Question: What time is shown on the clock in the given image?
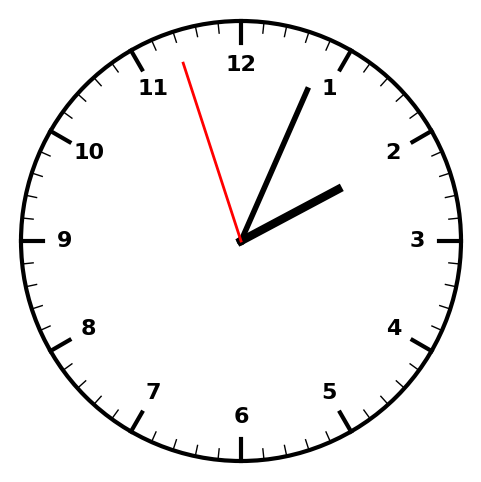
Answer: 02:03:57